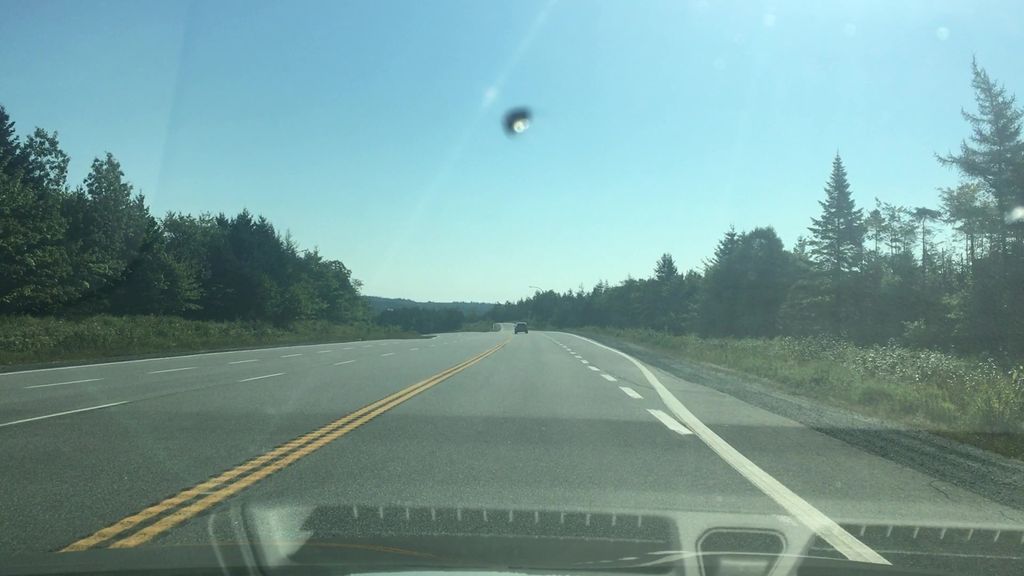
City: halifax